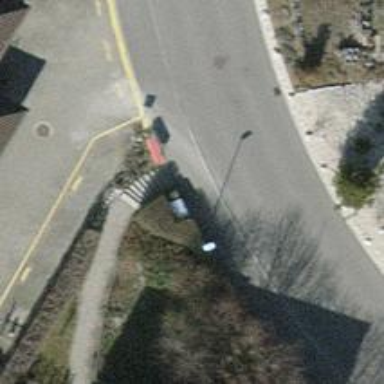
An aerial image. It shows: Asphalt sidewalk along the footway.